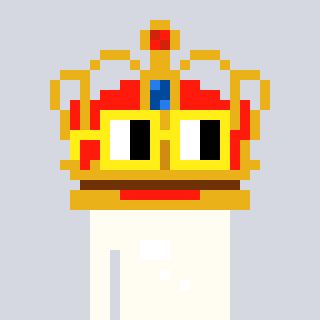
a pixel art character with square yellow glasses, a crown-shaped head and a grayscale-colored body on a cool background